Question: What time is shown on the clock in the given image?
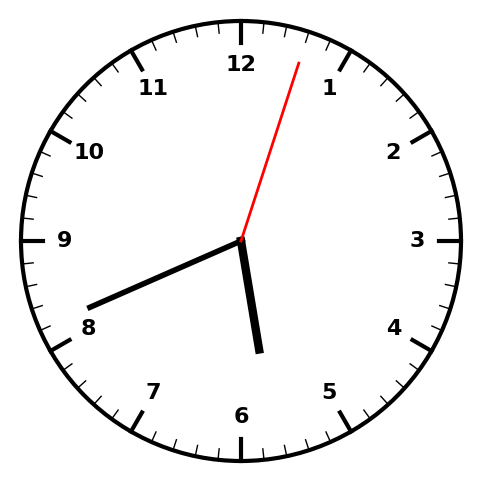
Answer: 05:41:03